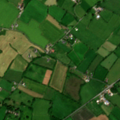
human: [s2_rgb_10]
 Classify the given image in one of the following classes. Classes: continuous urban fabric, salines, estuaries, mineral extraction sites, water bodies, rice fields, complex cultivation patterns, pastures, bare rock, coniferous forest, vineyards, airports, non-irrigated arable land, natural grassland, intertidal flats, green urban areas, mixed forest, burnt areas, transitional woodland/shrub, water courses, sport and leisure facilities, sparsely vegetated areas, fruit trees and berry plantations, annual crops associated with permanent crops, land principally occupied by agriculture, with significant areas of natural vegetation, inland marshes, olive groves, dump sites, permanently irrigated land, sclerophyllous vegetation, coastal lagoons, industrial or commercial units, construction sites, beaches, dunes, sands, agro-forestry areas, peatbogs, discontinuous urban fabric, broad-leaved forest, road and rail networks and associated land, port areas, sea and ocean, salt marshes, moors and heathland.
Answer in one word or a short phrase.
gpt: non-irrigated arable land, pastures